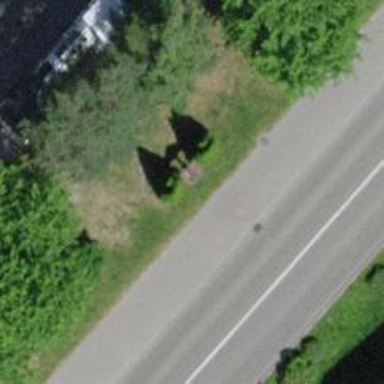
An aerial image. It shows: Wayside cross with historic significance.